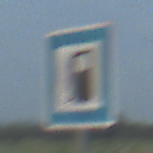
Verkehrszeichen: Tankstelle
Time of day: SunriseSunset
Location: Outdoor (Nature)
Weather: PartlyCloudy
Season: NotSpecified
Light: Natural